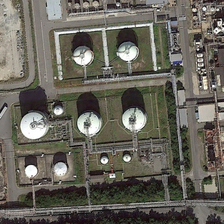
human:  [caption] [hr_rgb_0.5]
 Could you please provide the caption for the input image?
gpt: some storage tanks are in a factory near a road with green trees .

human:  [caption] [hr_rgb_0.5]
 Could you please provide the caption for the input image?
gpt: some storage tanks are in a factory near a road with green trees .

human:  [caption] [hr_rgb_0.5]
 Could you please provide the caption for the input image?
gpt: some storage tanks are in a factory near a road with green trees .

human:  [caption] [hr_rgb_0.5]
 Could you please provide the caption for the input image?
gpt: some storage tanks are in a factory near a road with green trees .

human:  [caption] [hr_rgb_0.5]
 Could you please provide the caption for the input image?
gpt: some storage tanks are in a factory near a road with green trees .